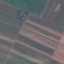
Land use / land cover class: AnnualCrop